Field crop: tomato
Growth stage: 1
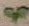
Species: solanum